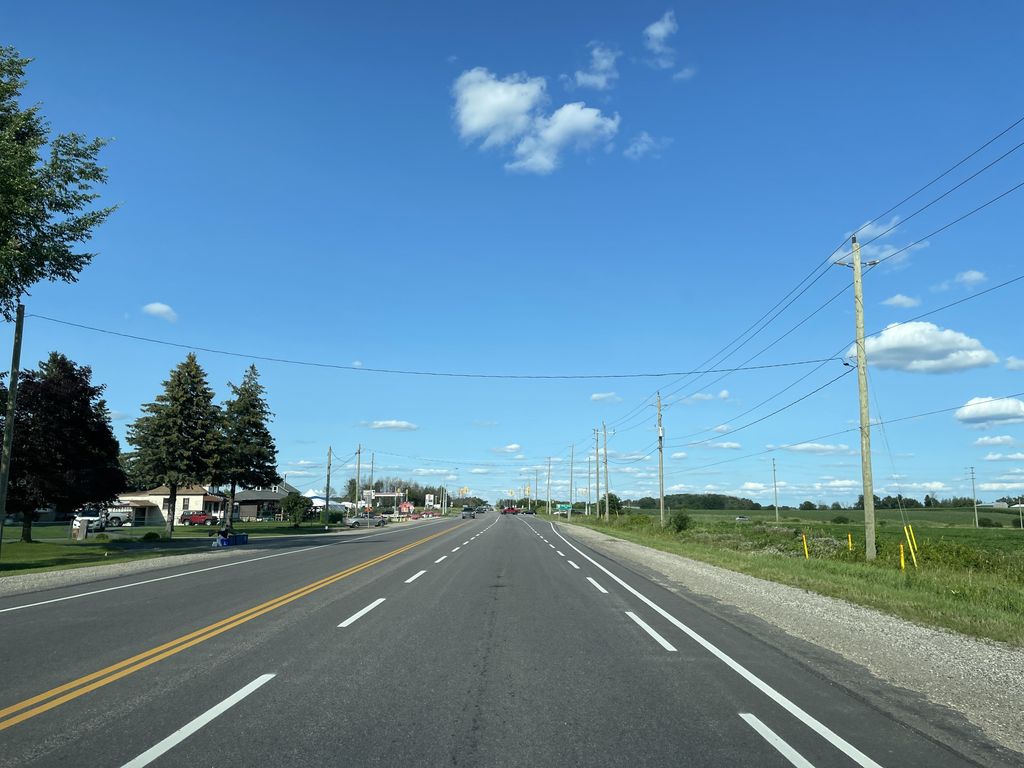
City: kitchener-waterloo